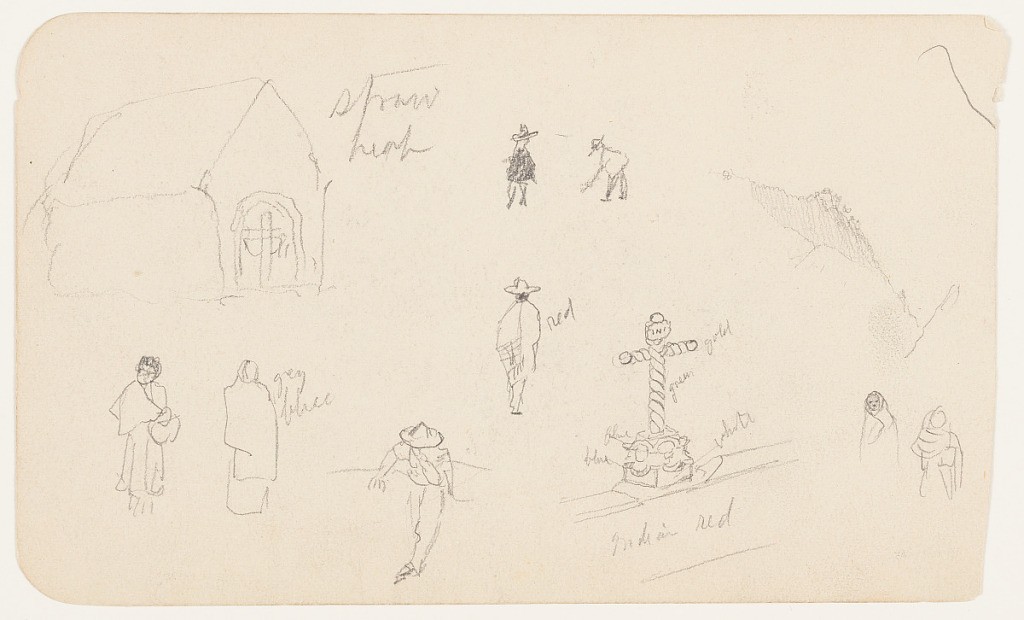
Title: Figure and Architecture Sketches, Mexico
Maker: Frederic Edwin Church, American, 1826–1900
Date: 1890–93
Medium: Graphite on off-white wove paper; verso: graphite
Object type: Drawing
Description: Figure and architecture sketches showing various views of individuals and a church in Mexico. At upper left, a small church with a gabled roof and a large doorway is viewed obliquely, while at lower right, the church's ornate cross is sketched in detail. At lower left, center, and lower right, eight figures are shown largely from behind, as most of them wear hats and/or draped clothing. At upper right, a portion of a heavily wooded hillside is minimally sketched.

Verso: Sketches from Mexico showing, at lower right, a standing figure wearing a hat and a poncho who faces us with his legs crossed; at center, an extremely loose outline of a rugged mountain range with a sharp peak; and at left, a fragment of a larger view that includes a dark and rugged mountaintop.